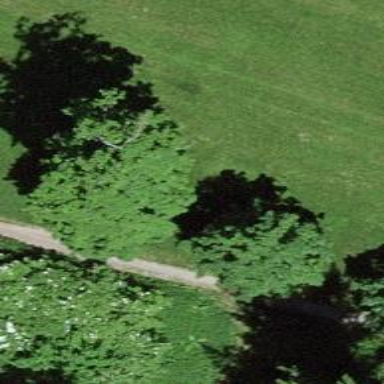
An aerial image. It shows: Disc golf tee area.